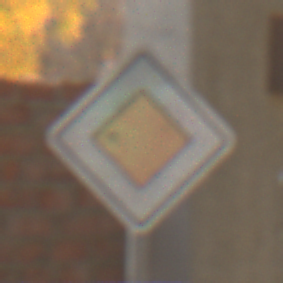
Verkehrszeichen: Vorfahrtsstrasse
Umgebung: Roofed, Suburban
Tageszeit: SunriseSunset
Wetter: Clear
Licht: Natural
Jahreszeit: NotSpecified
Kontrast: MediumContrast